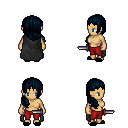
a pixel art fantasy rpg character, female body template, human, tanned skin, black cape, red pants, raven right-swept hairstyle, black slippers, dagger, four views (front, back, left, right), 2x2 character sprite sheet, small pixel art, hard edges, no anti-aliasing